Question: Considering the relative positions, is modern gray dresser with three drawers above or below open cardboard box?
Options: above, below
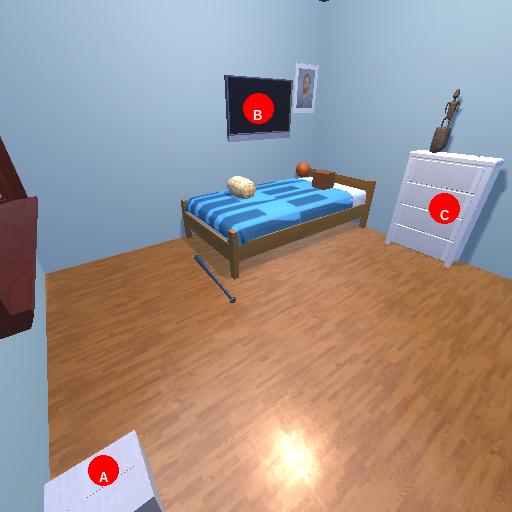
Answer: above